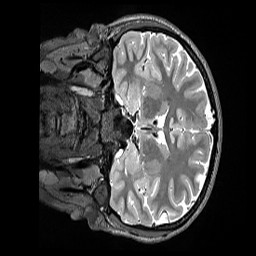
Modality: T2w
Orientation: coronal
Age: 22
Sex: female
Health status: ill
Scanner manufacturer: siemens
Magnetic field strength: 3 T
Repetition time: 3.2 s
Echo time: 0.564 s